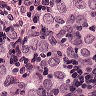
Metastatic tissue present: yes